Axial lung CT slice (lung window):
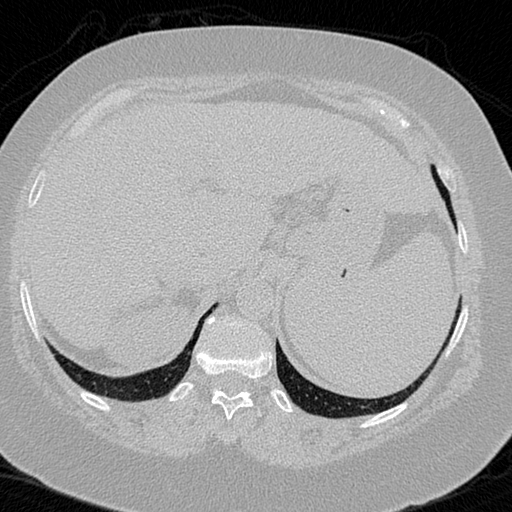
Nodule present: no